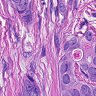
Metastatic tissue present: yes